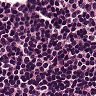
Metastatic tissue present: no